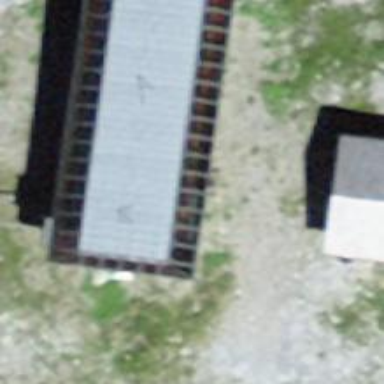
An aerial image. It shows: Aerialway station.